Interaction volume radius: 5 \u00c5
Interaction volume height: 45 \u00c5
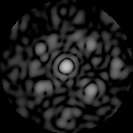
Disorder parameter: 0.4781